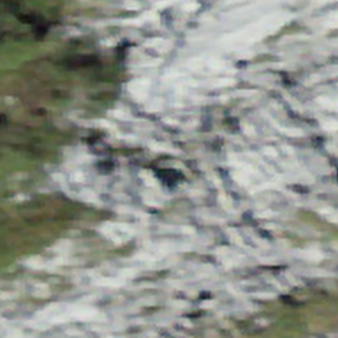
Label: other